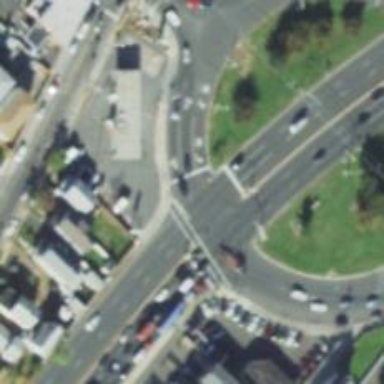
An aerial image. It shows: Secondary road with circular junction.